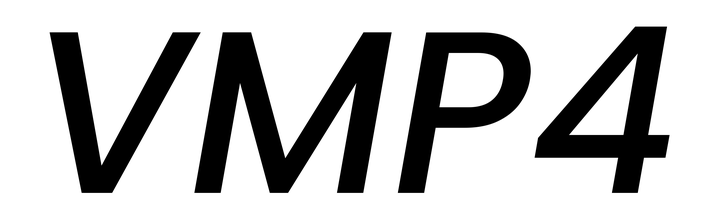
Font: Poppins-MediumItalic